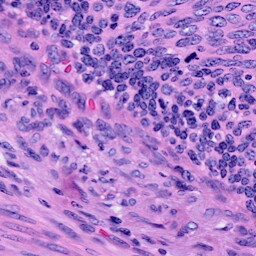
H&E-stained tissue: Cervix